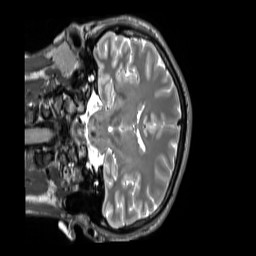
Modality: T2w
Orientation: coronal
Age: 26
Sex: male
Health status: ill
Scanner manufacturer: siemens
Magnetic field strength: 3 T
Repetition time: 2.8 s
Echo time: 0.326 s